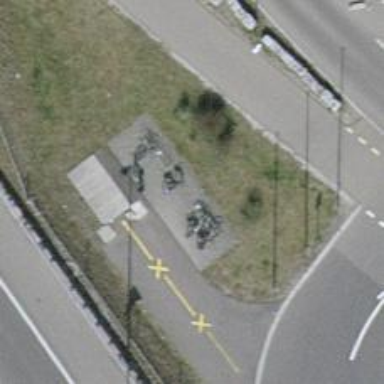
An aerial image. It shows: Bicycle parking area with wall loops.